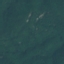
Land use / land cover: Forest